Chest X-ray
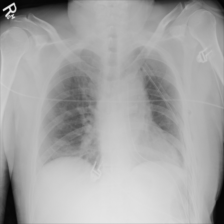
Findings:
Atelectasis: negative
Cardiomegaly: negative
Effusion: negative
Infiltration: negative
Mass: negative
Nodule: negative
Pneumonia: negative
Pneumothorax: negative
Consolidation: negative
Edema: negative
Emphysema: negative
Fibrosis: negative
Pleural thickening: negative
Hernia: negative